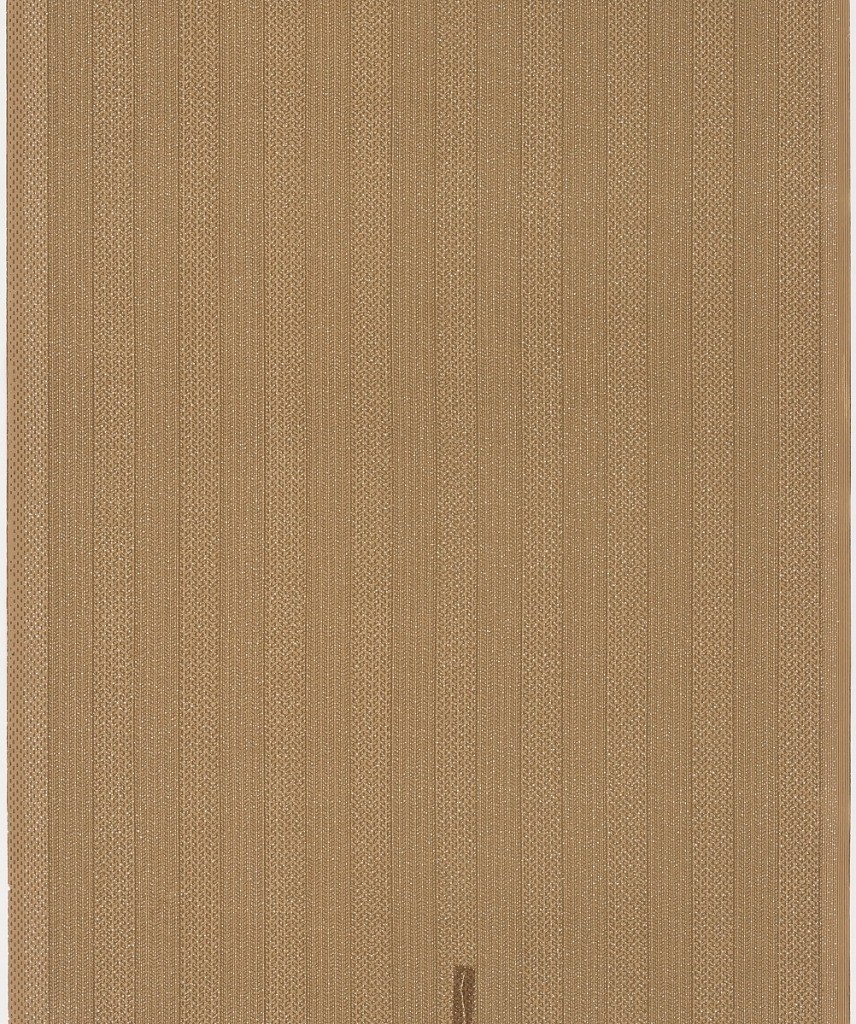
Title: Sidewall
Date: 1905–1915
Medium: Machine-printed paper
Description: Vertical stripes in shades of brown.